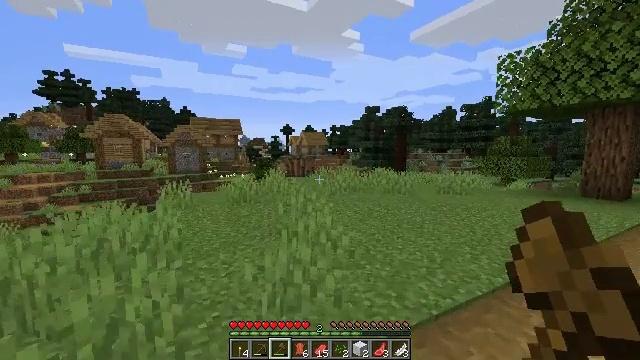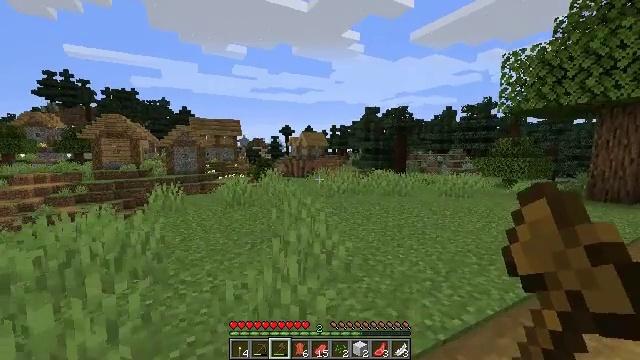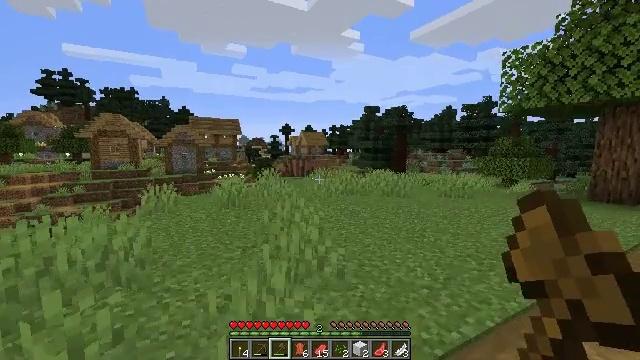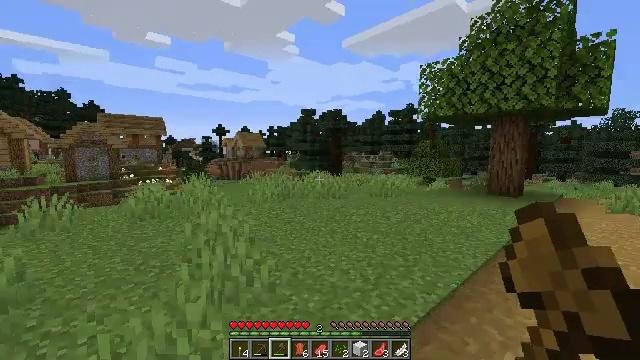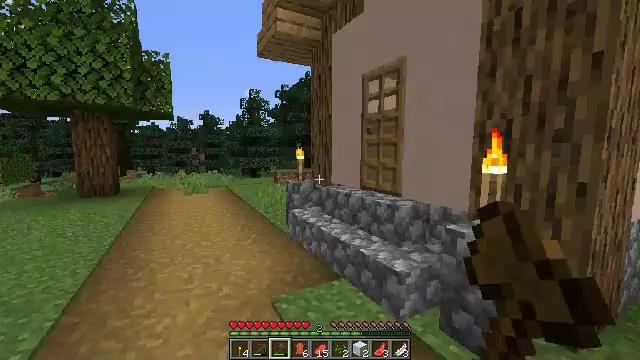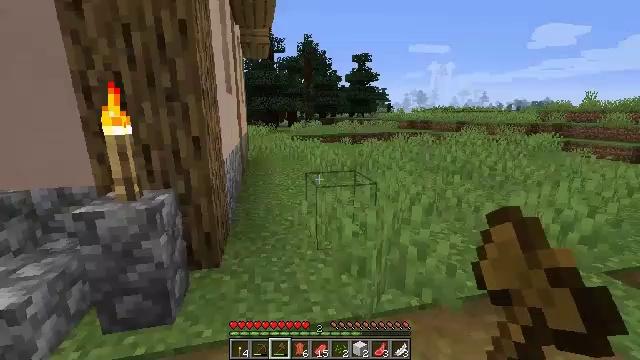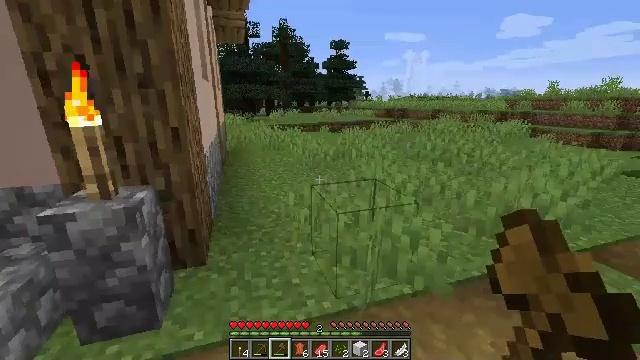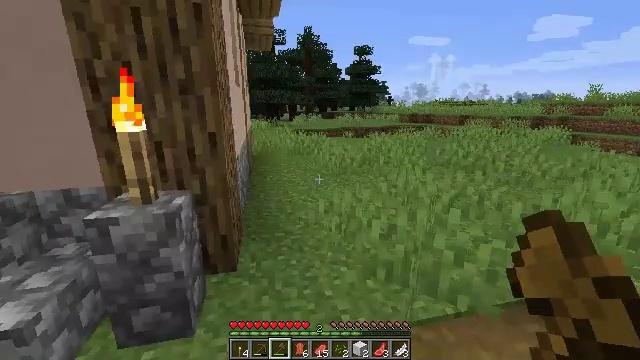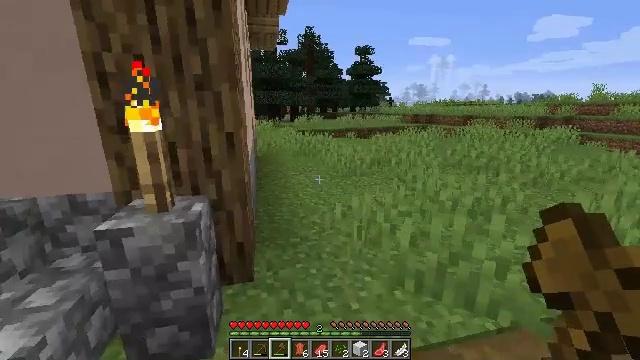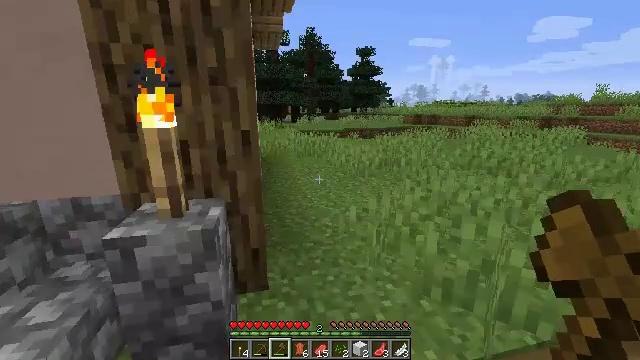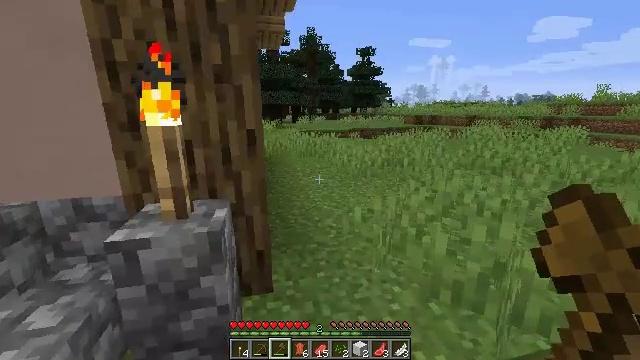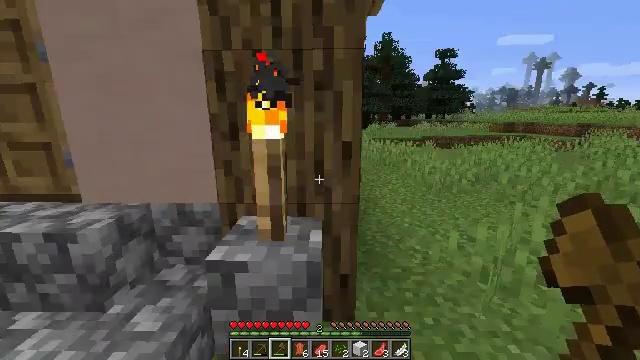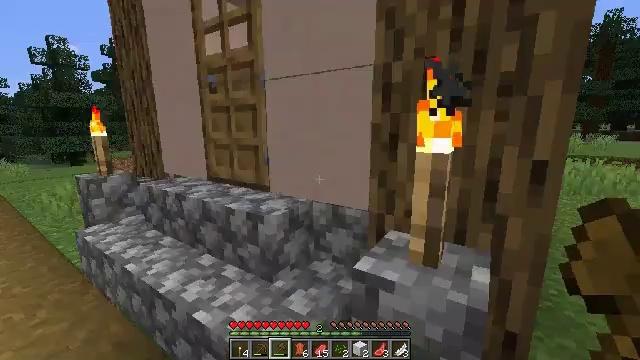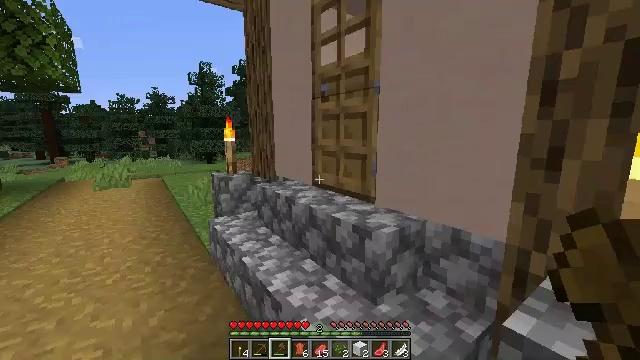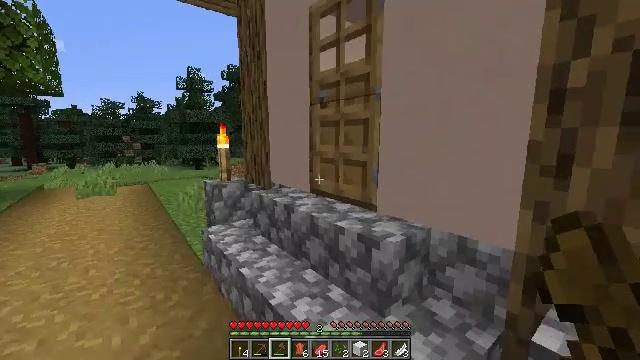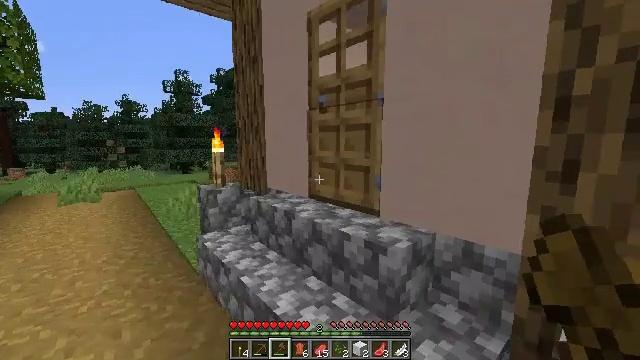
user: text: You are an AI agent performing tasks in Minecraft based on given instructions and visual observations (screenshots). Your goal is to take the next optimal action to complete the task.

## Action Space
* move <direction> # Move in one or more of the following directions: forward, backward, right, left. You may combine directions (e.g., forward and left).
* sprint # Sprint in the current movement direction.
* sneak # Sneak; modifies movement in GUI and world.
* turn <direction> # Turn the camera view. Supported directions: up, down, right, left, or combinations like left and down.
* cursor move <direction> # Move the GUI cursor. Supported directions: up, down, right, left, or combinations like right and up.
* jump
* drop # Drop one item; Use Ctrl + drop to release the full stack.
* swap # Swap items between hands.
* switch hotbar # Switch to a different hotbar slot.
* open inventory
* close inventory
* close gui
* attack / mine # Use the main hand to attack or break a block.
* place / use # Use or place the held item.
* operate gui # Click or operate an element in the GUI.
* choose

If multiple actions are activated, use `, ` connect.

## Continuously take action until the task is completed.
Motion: motion action
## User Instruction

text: Left click to collect the wall torch.
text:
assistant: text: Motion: move forward and move right
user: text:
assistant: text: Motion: move forward and move right
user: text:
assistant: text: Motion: move forward and move right, turn right
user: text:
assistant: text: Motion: move forward and move right, turn right
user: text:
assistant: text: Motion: move forward and move left, turn right and down
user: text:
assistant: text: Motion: move forward and move left, turn right and down
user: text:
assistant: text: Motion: move forward and move left, turn left and up
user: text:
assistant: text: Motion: move forward and move left
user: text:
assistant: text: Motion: move forward and move left
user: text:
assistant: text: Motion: move forward and move left
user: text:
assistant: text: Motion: move forward and move left, turn left and up
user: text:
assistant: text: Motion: move left, turn left and up
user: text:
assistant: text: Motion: move left, turn left and up
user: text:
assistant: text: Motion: move left, turn right and up
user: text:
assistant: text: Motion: move left, turn right
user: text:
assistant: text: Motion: move left, turn right and up
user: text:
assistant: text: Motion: move left, turn right and up
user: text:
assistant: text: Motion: move left, turn right
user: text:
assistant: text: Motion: move forward and move left, turn right and up
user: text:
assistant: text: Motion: move forward and move left, turn right
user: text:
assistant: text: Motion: move forward and move left, turn right and up
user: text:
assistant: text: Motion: move forward and move left, turn right
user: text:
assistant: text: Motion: move forward and move left, turn right, use / place
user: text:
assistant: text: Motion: move forward, turn right, use / place
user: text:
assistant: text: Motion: move forward, turn right, use / place
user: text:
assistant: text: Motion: use / place
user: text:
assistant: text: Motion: no_op
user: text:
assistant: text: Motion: turn right and down
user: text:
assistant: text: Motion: turn right
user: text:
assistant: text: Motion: move forward, turn right